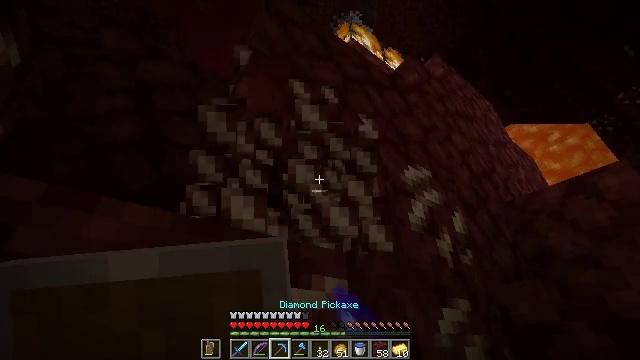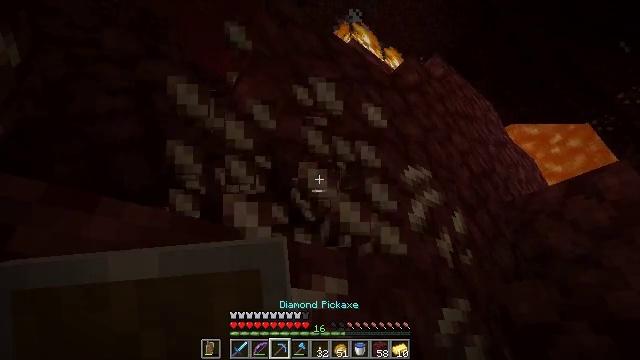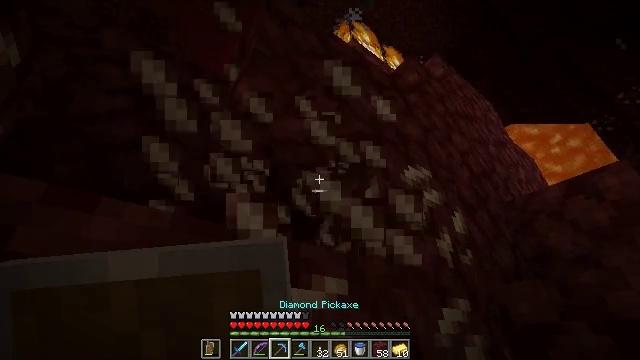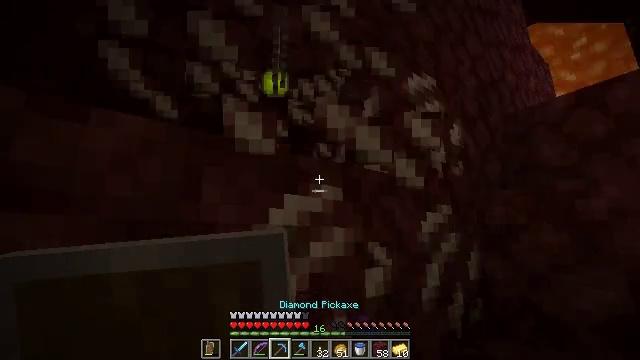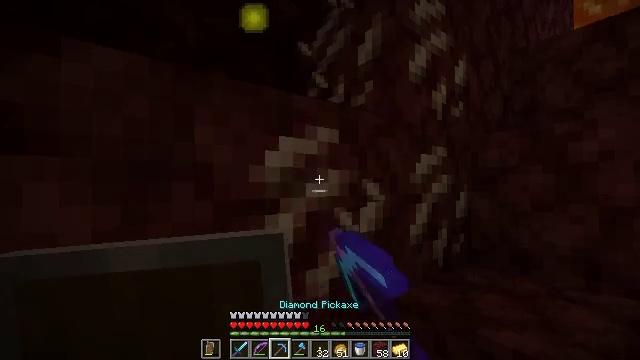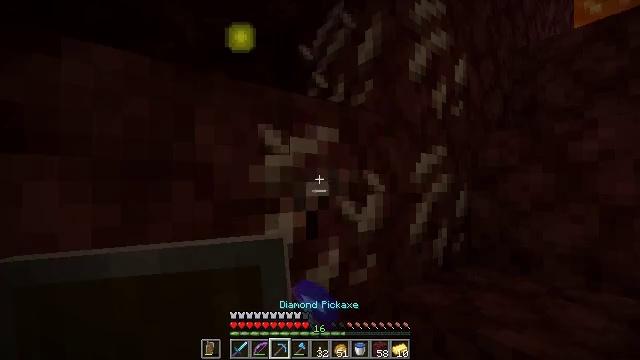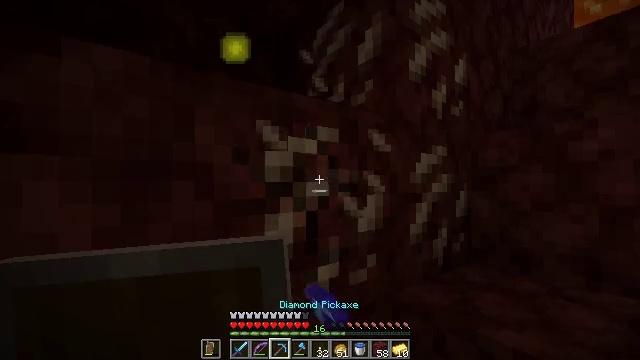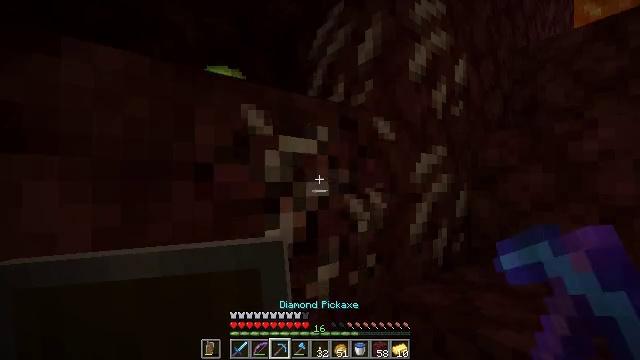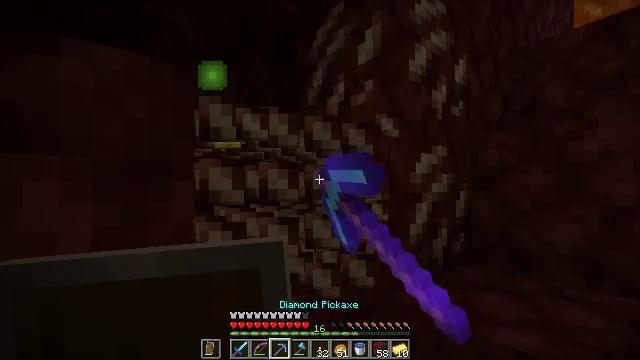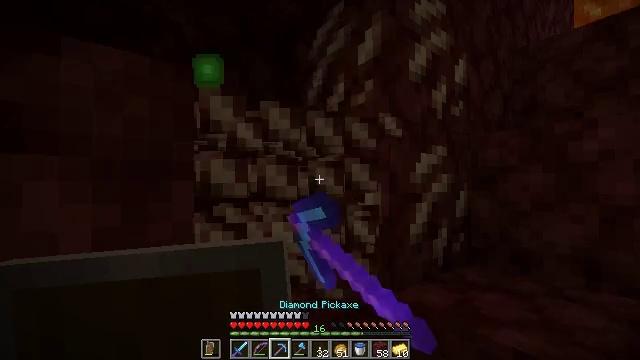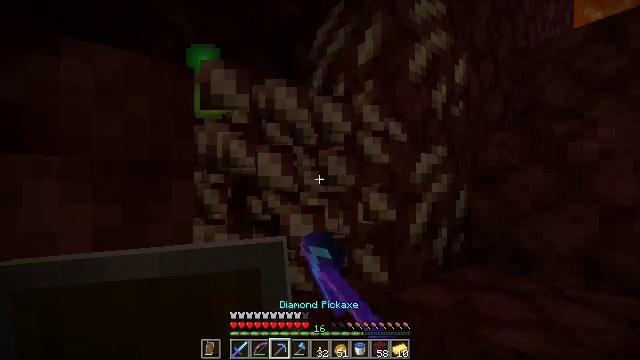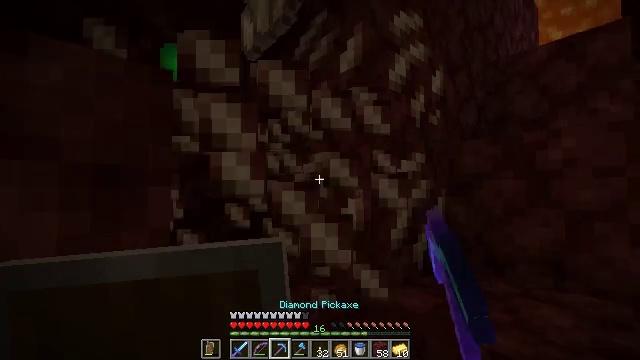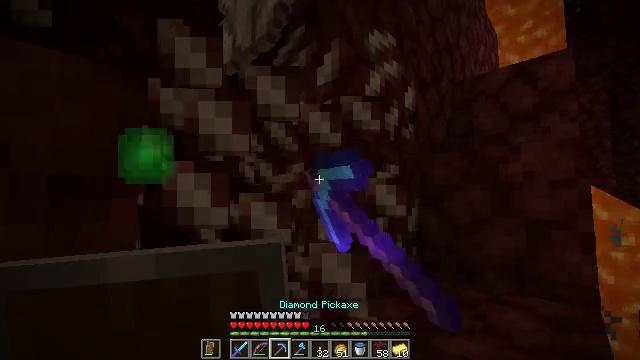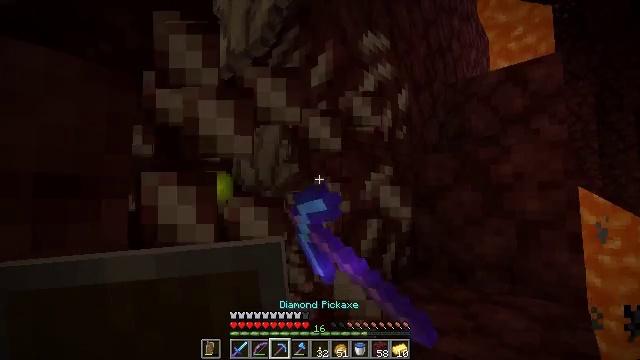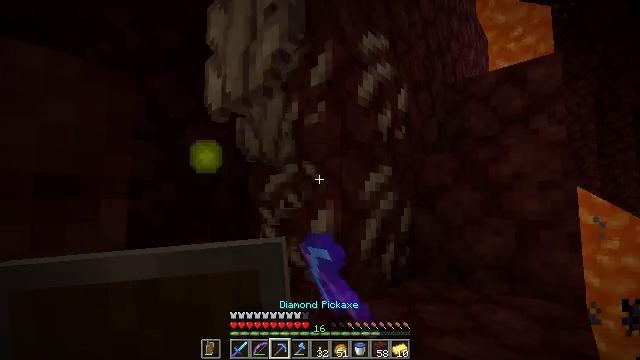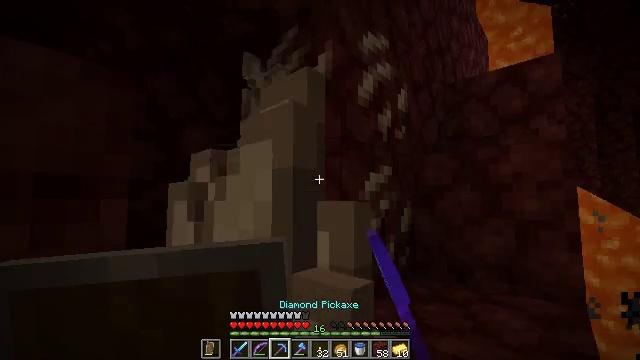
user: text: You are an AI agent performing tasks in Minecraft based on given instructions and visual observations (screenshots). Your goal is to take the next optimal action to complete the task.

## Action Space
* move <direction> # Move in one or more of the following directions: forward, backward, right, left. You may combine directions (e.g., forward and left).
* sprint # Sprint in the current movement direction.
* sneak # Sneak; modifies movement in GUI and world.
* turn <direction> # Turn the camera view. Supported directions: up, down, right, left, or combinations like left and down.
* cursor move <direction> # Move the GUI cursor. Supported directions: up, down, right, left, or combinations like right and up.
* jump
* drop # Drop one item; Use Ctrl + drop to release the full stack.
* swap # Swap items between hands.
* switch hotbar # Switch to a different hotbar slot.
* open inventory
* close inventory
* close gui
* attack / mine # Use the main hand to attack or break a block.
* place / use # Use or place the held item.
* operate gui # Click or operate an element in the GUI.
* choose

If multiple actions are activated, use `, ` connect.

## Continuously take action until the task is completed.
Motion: motion action
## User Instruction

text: Gather nether quartz ore with a pickaxe.
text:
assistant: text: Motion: attack / mine
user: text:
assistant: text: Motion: attack / mine
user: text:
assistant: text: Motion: turn down, attack / mine
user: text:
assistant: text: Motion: turn down, attack / mine
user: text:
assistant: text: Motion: attack / mine
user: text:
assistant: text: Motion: attack / mine
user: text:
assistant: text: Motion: attack / mine
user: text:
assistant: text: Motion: attack / mine
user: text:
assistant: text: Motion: attack / mine
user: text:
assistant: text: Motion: attack / mine
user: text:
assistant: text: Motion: turn right and up, attack / mine
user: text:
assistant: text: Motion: turn right and up, attack / mine
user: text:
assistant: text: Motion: turn right, attack / mine
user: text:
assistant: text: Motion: attack / mine
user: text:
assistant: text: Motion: attack / mine
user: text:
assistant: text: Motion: attack / mine
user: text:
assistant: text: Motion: attack / mine
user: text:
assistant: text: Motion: attack / mine
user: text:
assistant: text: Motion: turn up, attack / mine
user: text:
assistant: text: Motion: turn up, attack / mine
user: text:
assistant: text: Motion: turn up, attack / mine
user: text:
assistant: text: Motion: turn up, attack / mine
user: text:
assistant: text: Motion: attack / mine
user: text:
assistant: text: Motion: attack / mine
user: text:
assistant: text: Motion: attack / mine
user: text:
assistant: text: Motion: attack / mine
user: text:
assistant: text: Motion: attack / mine
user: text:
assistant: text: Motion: attack / mine
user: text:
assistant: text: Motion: no_op
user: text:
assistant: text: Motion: no_op